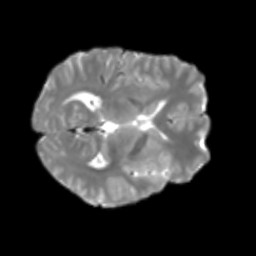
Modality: T2w
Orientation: axial
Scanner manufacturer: siemens
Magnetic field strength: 3 T
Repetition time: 4 s
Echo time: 0.0594 s